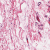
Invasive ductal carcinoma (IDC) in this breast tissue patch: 0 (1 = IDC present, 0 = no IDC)